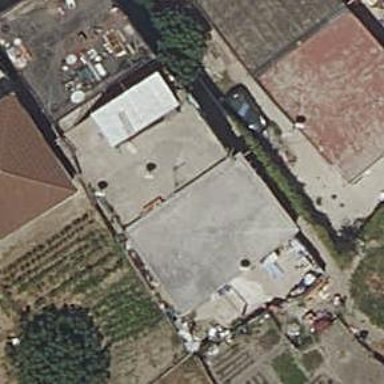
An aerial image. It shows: Detached building.